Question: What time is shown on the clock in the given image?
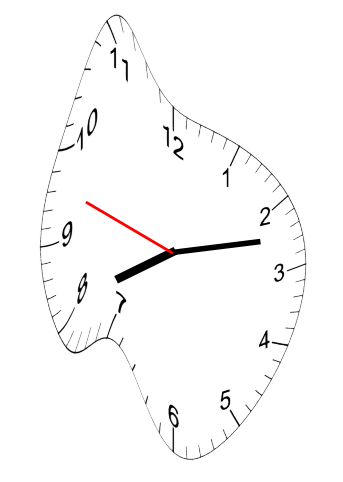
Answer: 08:12:48